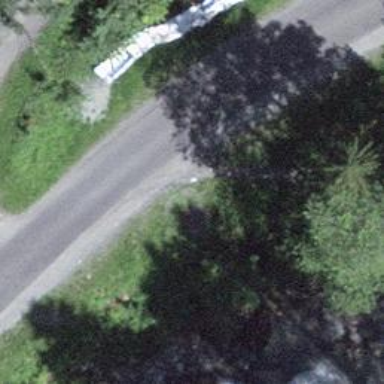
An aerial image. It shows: Bus stop with stop position for public transport.